Interaction volume radius: 10 \u00c5
Interaction volume height: 10 \u00c5
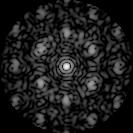
Disorder parameter: 0.5956